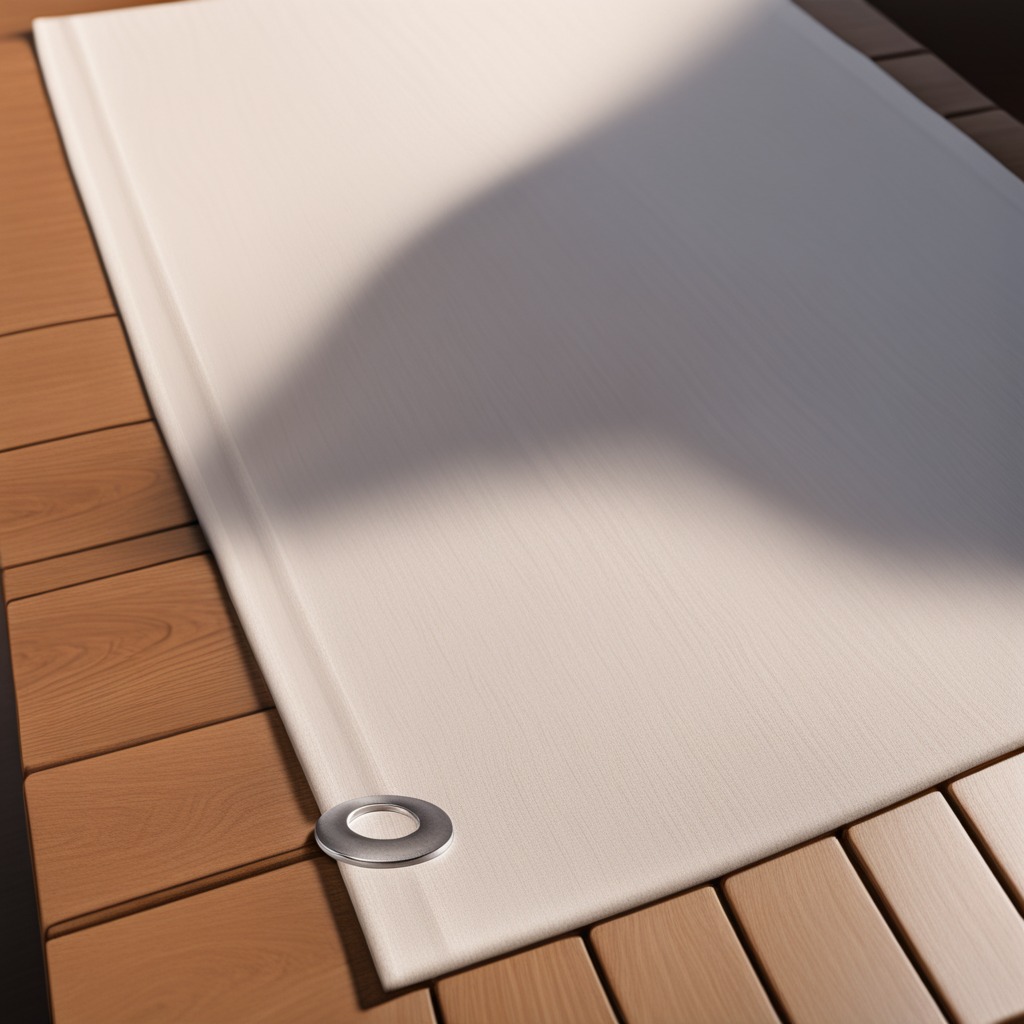
A flat metal washer is lying on the wooden table.